Aerial crown-view tile of a tropical tree (Barro Colorado Island, Panama), acquired 20241216:
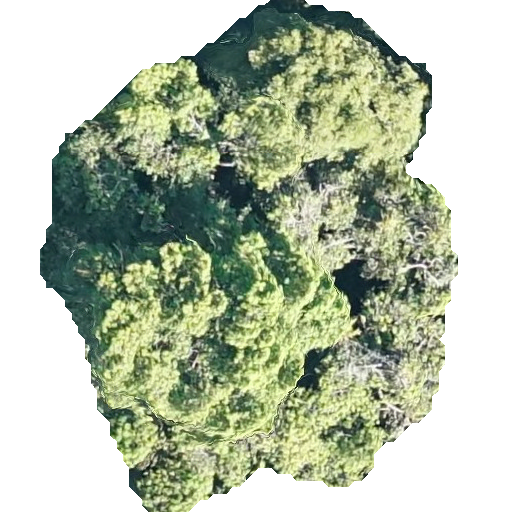
Species: Virola surinamensis
GBIF accepted scientific name: Virola surinamensis
Crown area: 224.174 m²